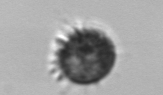
Label: Ciliophora